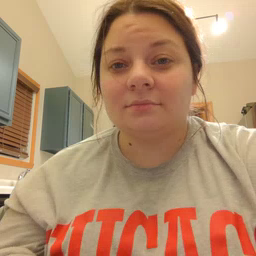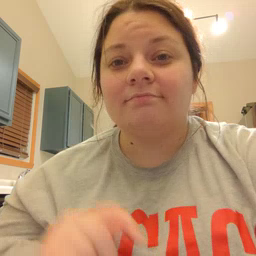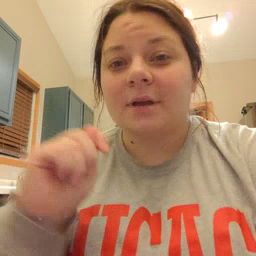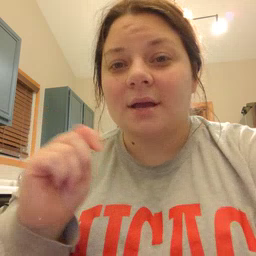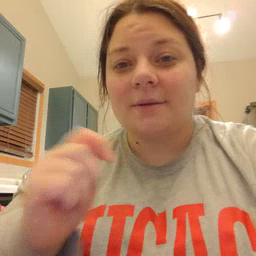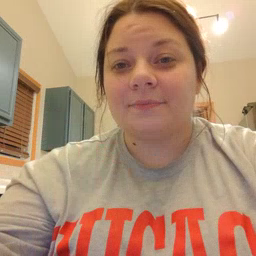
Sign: potty